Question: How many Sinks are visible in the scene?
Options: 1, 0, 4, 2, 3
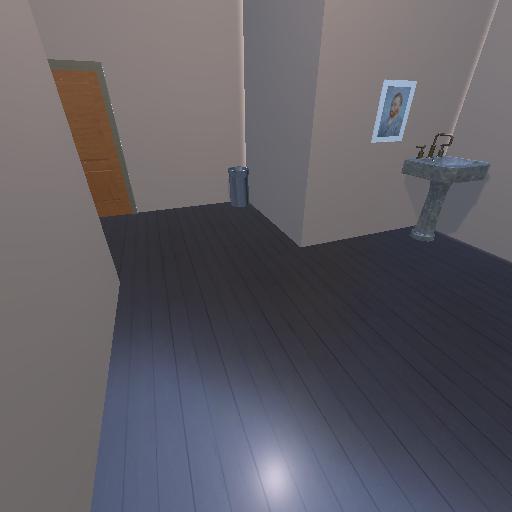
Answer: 1